The plot shows how the frequency content of a rotor-rig vibration signal evolves over time (STFT spectrogram). Classify the rotor condition as one of: normal, misalignment, unbalance, looseness.
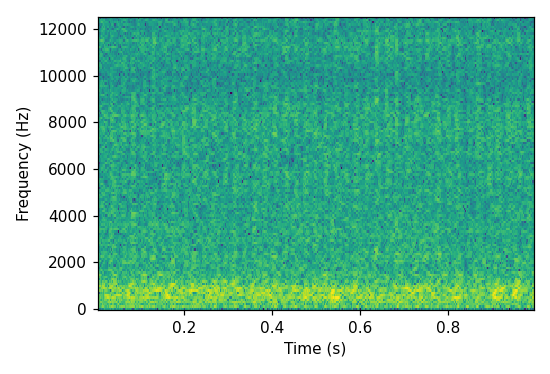
Answer: unbalance